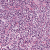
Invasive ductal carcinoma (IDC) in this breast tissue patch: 1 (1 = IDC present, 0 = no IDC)